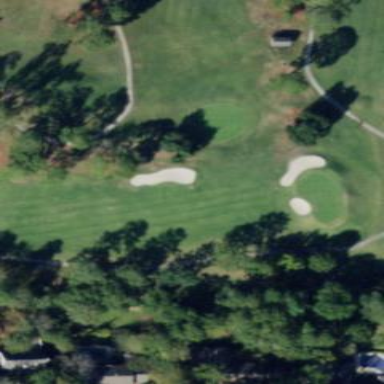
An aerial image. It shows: Scenic golf fairway.